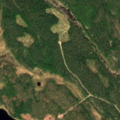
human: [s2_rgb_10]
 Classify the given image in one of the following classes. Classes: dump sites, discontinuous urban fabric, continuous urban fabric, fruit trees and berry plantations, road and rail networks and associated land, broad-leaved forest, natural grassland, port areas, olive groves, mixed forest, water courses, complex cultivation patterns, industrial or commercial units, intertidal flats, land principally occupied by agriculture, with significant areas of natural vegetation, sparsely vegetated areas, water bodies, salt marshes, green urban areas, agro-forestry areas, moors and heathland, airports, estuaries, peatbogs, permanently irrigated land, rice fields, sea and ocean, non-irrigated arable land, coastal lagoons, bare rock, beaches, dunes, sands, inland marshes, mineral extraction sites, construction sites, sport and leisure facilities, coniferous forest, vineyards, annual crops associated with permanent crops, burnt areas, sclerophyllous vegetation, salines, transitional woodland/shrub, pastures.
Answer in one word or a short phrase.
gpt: coniferous forest, peatbogs